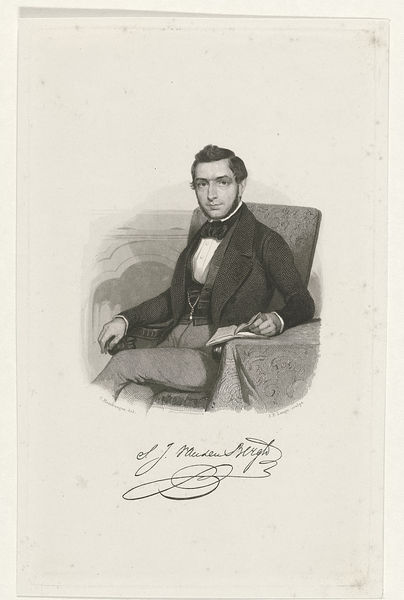
Titel: Portret van Samuel Johannes van den Bergh
Künstler: Johannes Philippus Lange
Standort: Amsterdam
Institution: Rijksmuseum
Schlagwörter: face, homme, noeud, portrait, bourgeois, assis, carte, costume, livre, trois-quart